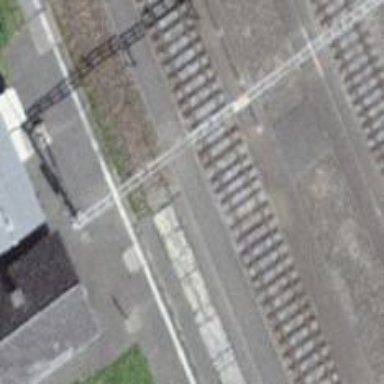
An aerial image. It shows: Railway crossing.